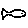
Label: fish